Question: I would like to design the scrolling images like the image below.
Could you please help me with this task?

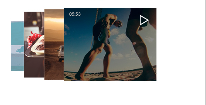
Answer: You can use iCarousel to achieve the same effect.
Its an amazing third party library.
It can be easily implemented and works like a charm.
Implement methods defined in iCarouselDataSource protocol
'''
- (NSUInteger)numberOfItemsInCarousel:(iCarousel *)carousel;//Return the number of items (views) in the carousel.
- (UIView *)carousel:(iCarousel *)carousel viewForItemAtIndex:(NSUInteger)index reusingView:(UIView *)view; // return views for specific carousel.
'''
iCarousel supports many built-in display types.
iCarouselTypeTimeMachine or iCarouselTypeInvertedTimeMachine display types matches your requirement.
There are many predefined properties of iCarousel with which you can play around and get the required result.
You can check iCarousel <URL>.